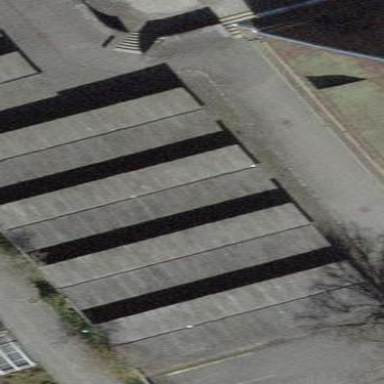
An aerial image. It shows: View of roof of building.